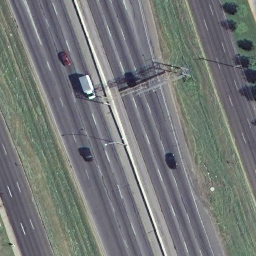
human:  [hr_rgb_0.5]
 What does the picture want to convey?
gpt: freeway